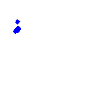
Particle: electron